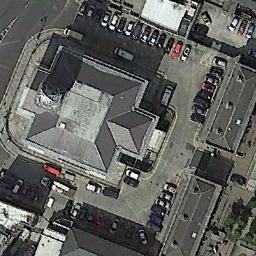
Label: church